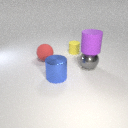
large gray metal sphere behind large blue metal cylinder